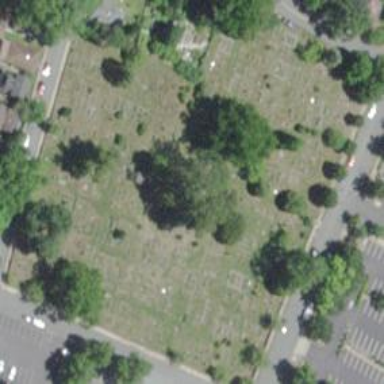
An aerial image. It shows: Cemetery.